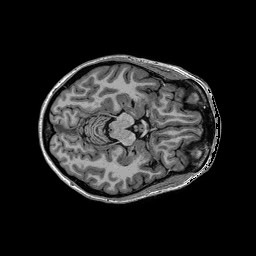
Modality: T1w
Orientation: coronal
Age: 46
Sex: female